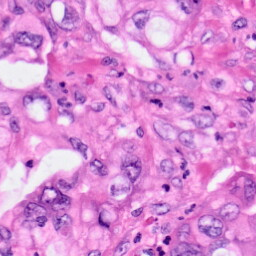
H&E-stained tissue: Pancreatic